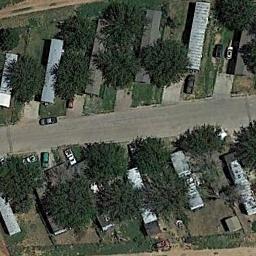
Label: residential